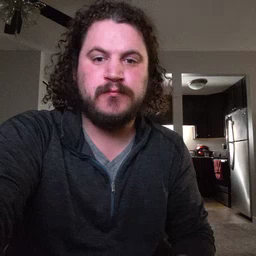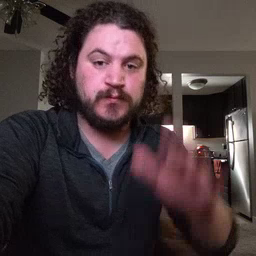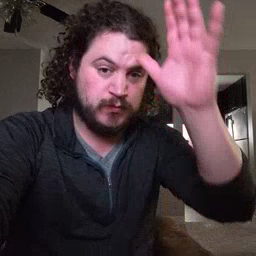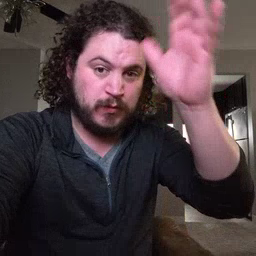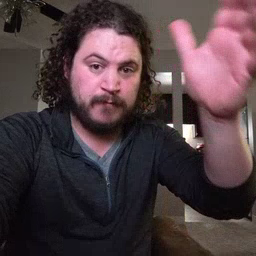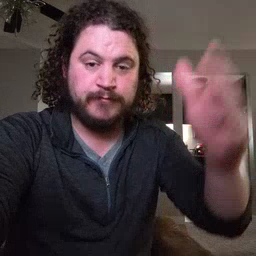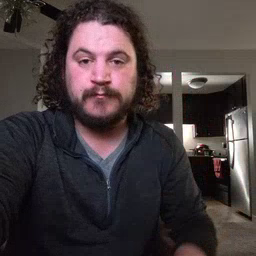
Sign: grandpa